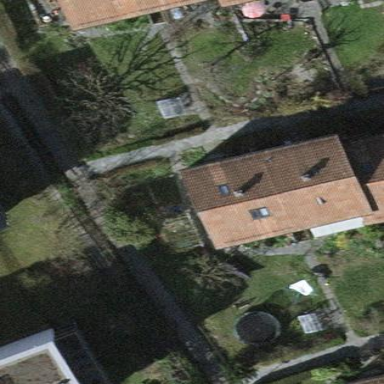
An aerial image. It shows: Simple house.